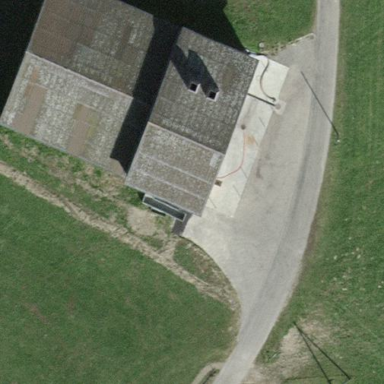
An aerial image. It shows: Farmyard area.